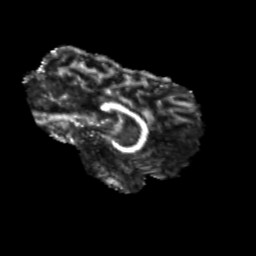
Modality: FA
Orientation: sagittal
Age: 36
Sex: male
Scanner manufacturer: siemens
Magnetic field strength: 3 T
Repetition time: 3.5 s
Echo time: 0.104 s